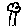
Label: tree